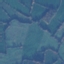
Land use / land cover: Pasture